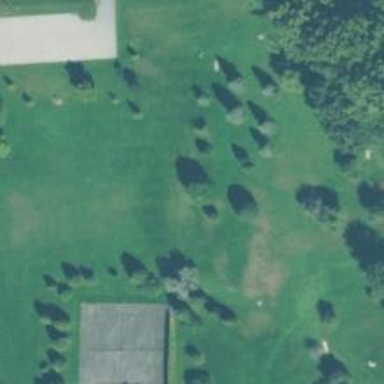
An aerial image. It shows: Disc golf hole.